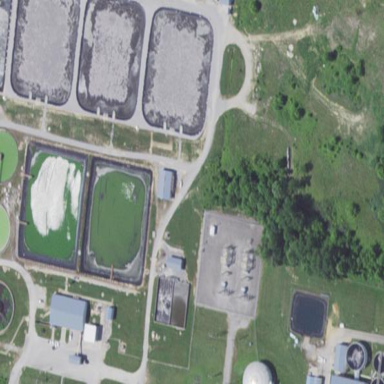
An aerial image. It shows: Wastewater plant.